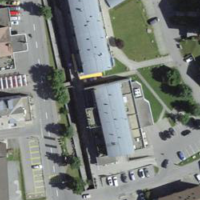
EUNIS habitat code: 54
Species observed at this site:
Rhododendron ferrugineum